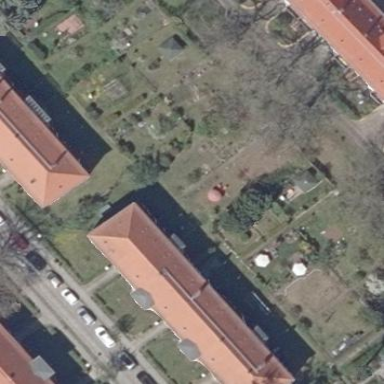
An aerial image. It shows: Historic apartment building with hipped roof made of red roof tiles.